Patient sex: M
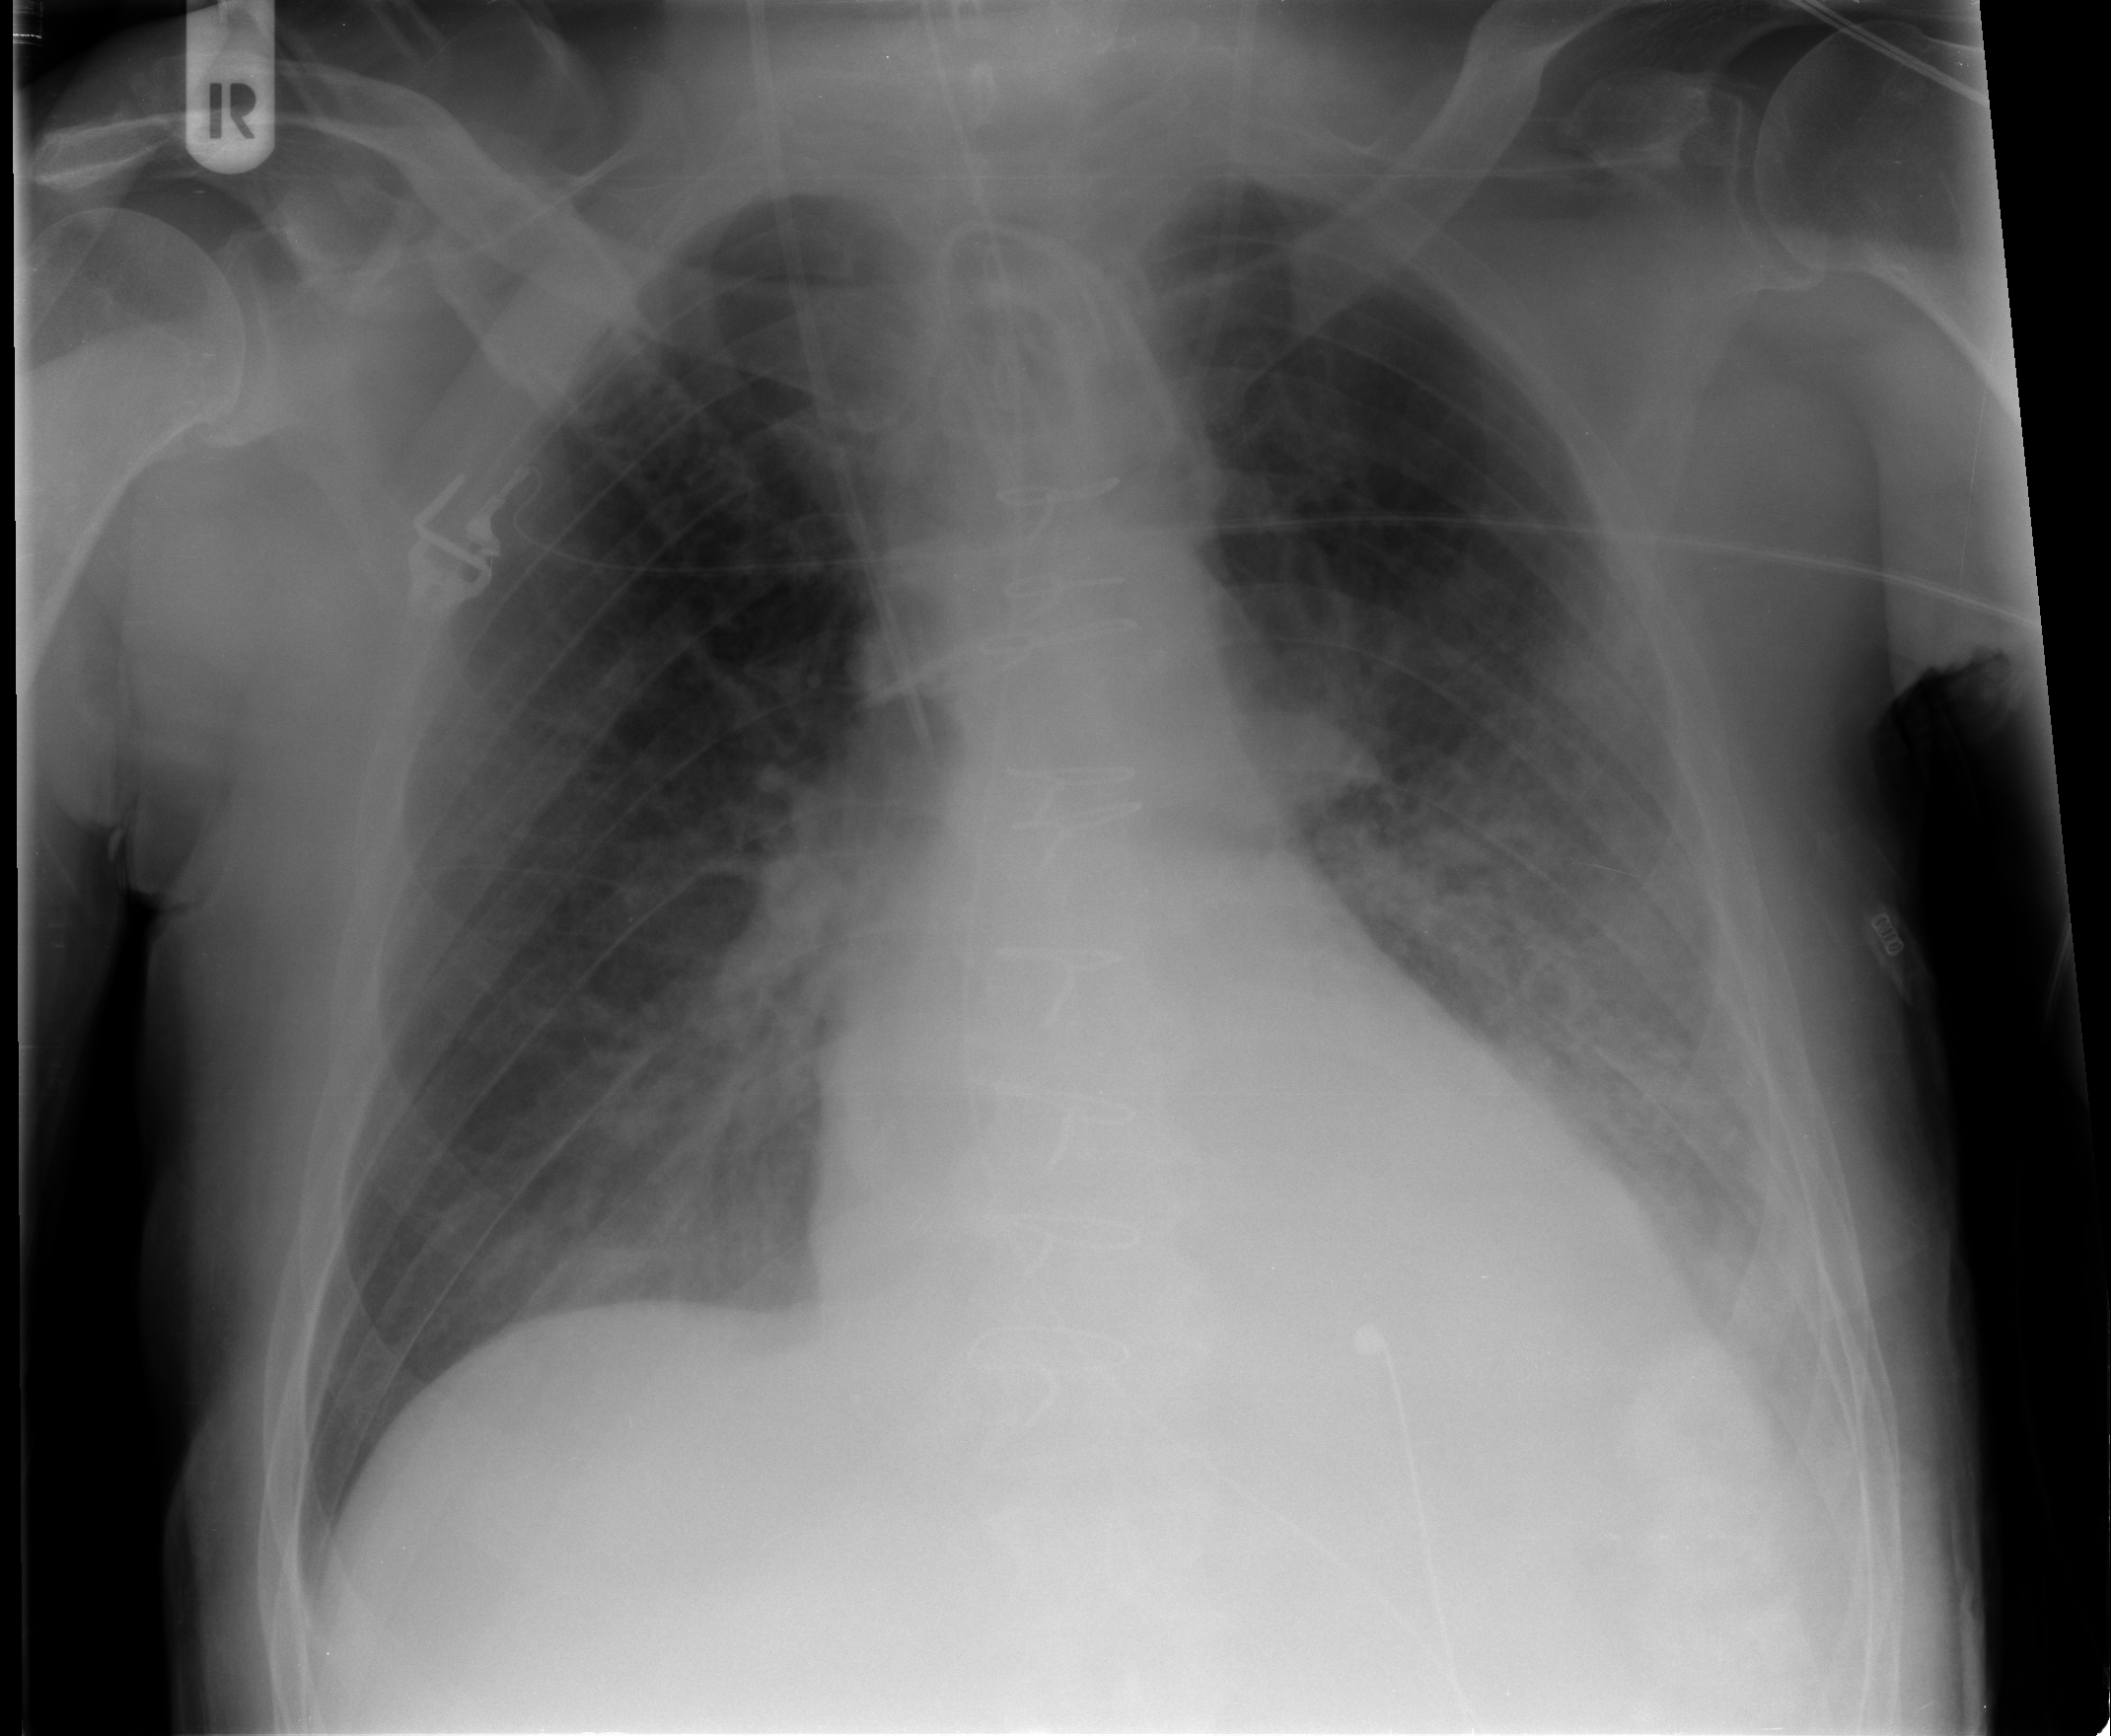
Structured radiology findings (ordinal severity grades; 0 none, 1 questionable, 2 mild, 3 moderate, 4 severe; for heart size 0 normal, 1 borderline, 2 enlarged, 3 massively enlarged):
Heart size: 2
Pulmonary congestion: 2
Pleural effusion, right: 1
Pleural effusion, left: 2
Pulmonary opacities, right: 1
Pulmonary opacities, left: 3
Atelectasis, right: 2
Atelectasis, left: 2